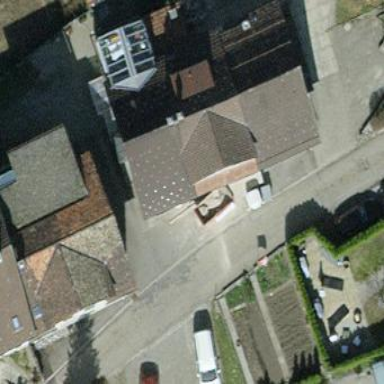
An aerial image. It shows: Terrace building.